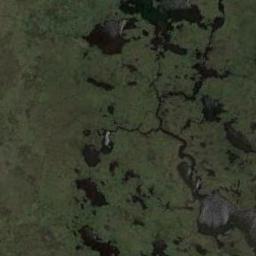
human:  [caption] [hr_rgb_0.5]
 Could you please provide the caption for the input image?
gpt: The wetland consists of bare land, Green plants and water .

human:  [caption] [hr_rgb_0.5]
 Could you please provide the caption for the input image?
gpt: The river surface in a wetland is covered with large green and brown mixed dense vegetation .

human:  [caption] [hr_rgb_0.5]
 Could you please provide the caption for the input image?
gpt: Beside this wetland is a blue ocean .

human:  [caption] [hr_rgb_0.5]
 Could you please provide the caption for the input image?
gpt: Many waters of different sizes are surrounded by wetlands .

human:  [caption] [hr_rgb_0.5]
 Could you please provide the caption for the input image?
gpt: There are many green areas and some water areas on the wetland .